Interaction volume radius: 10 \u00c5
Interaction volume height: 15 \u00c5
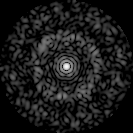
Disorder parameter: 0.8226